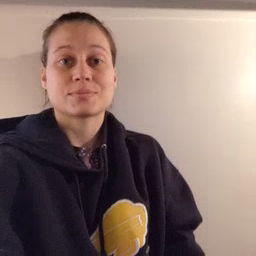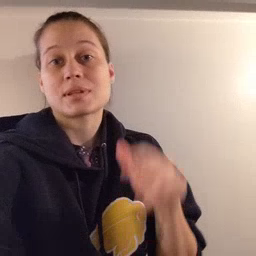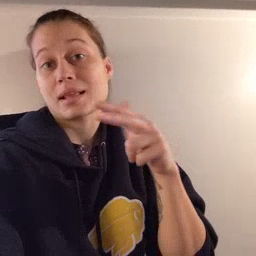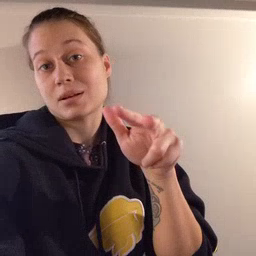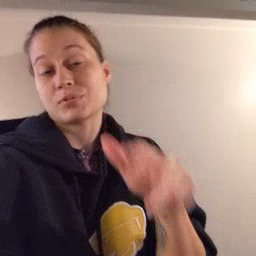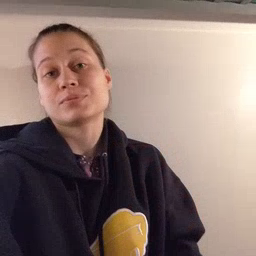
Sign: helicopter